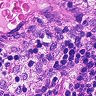
Metastatic tissue present: no